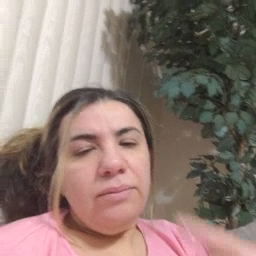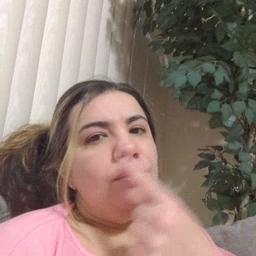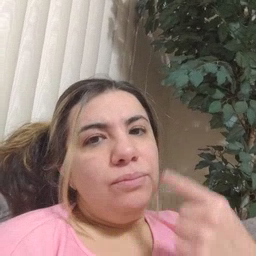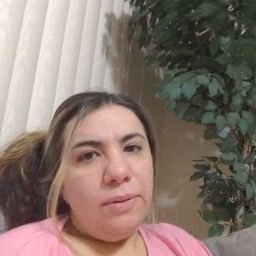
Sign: mouth